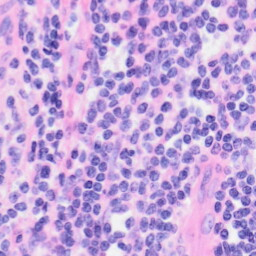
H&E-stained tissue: Kidney